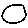
Label: circle